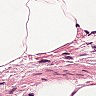
Metastatic tissue present: no